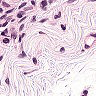
Metastatic tissue present: yes